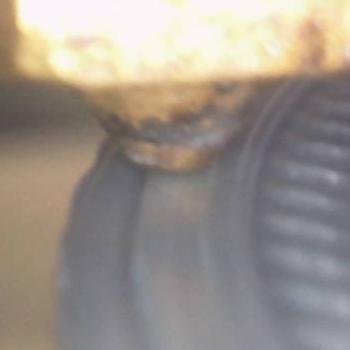
Flow rate: 89%